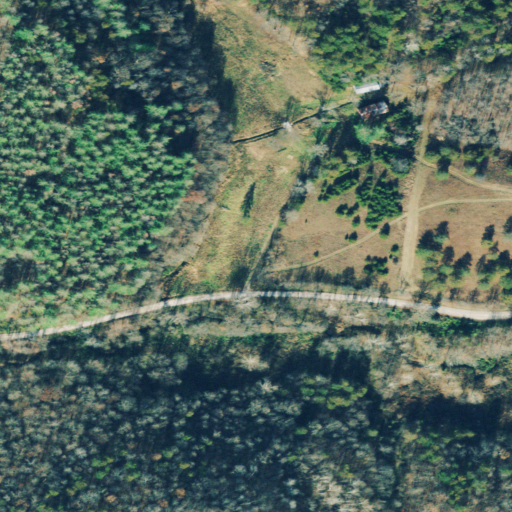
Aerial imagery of valley in Ohio named Hawkins Hollow containing deciduous forest, evergreen forest, pasture, mixed forest, open development, low intensity development, and grassland